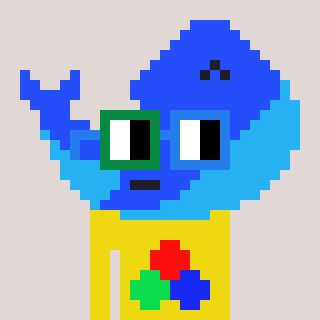
a pixel art character with square green and blue glasses, a whale-shaped head and a yellow-colored body on a warm background